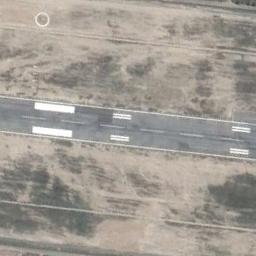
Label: runway